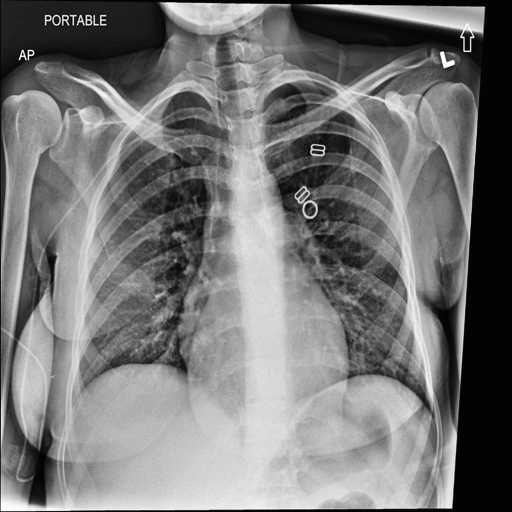
Finding: NORMAL